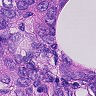
Metastatic tissue present: yes